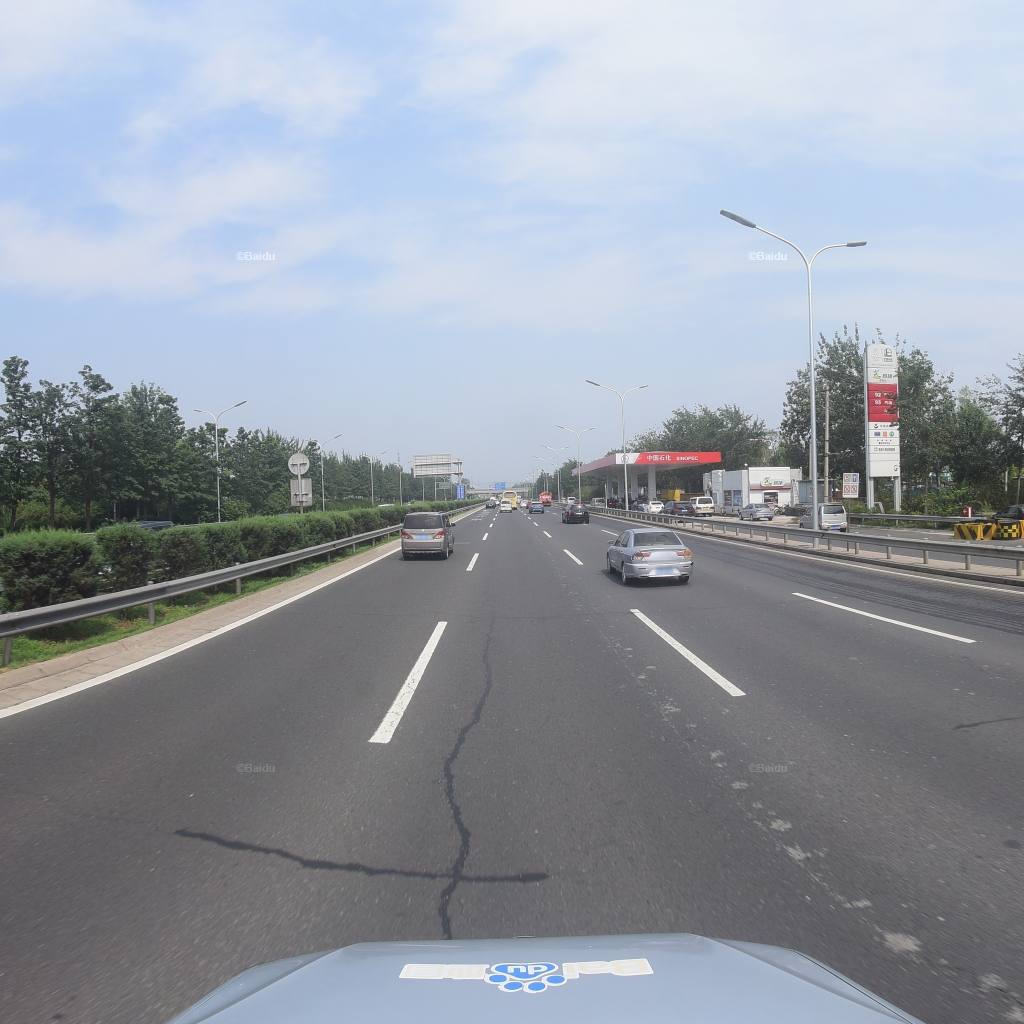
Region: Fengtai
Road damage annotations: transverse patch, longitudinal patch, transverse patch, transverse patch, transverse crack